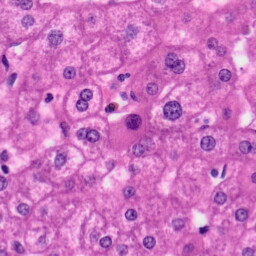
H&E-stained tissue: Liver